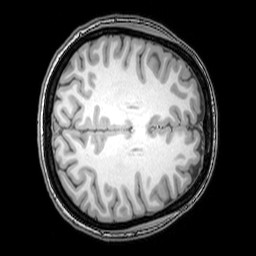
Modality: T1w
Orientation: axial
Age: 24
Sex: female
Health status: healthy
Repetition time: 0.081 s
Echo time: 0.037 s